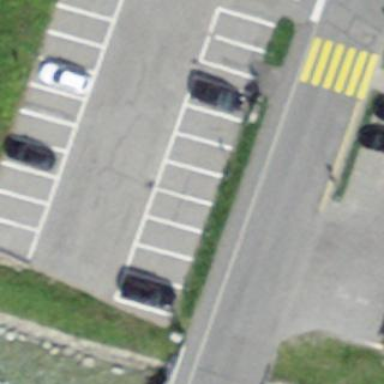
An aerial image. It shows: Parking area with surface.